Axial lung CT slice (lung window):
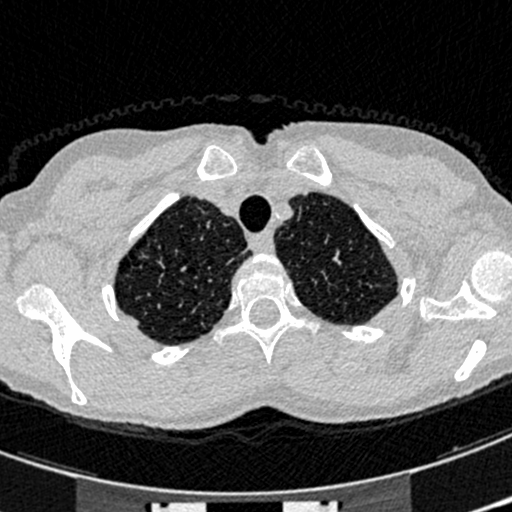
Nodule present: no